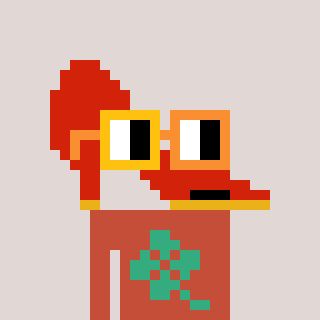
a pixel art character with square yellow and orange glasses, a highheel-shaped head and a rust-colored body on a warm background